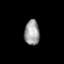
Tissue: prostate
Cell type: T cells
Senescence score: 0.3355
Nuclear area (px): 373
Mean DAPI intensity: 156.08